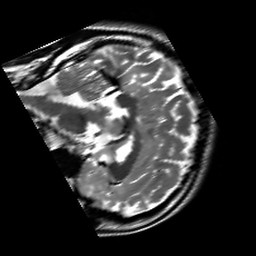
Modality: T2w
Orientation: sagittal
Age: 25
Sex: female
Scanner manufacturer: siemens
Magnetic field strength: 3 T
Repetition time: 7 s
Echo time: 0.09 s